Question: After my login screen home view appears correctly but when I add a hamburger/side menu then after logging in the home view gets blank.
I have added a view into my home view for hamburger/side menu which is the cause of disappearing everything from home screen how to handle it.
I also have added proper constraints for subview.

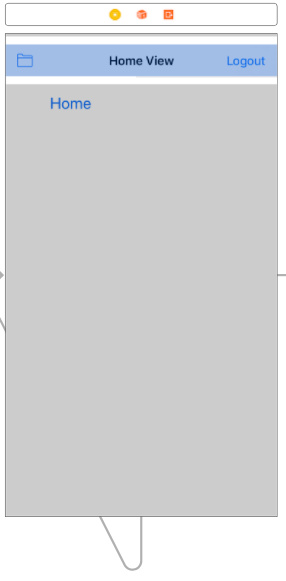
Answer: You can achieve a side menu bar with something of this sort:
'''
@IBOutlet weak var sideMenu: UIView!
var sideMenuHiddenTransform: CGAffineTransform!
var sideMenuHidden = true
override func viewDidLoad() {
super.viewDidLoad()
sideMenuHiddenTransform = CGAffineTransform.init(translationX: -(sideMenu.bounds.width), y: 0)
sideMenu.transform = sideMenuHiddenTransform
}
@IBAction func showHideMenu(_ sender: Any) {
if sideMenuHidden{
UIView.animate(withDuration: 0.3, animations: {
self.sideMenu.transform = .identity
})
}else{
UIView.animate(withDuration: 0.3, animations: {
self.sideMenu.transform = self.sideMenuHiddenTransform
})
}
sideMenuHidden = !sideMenuHidden
'''
Layout:
<URL>